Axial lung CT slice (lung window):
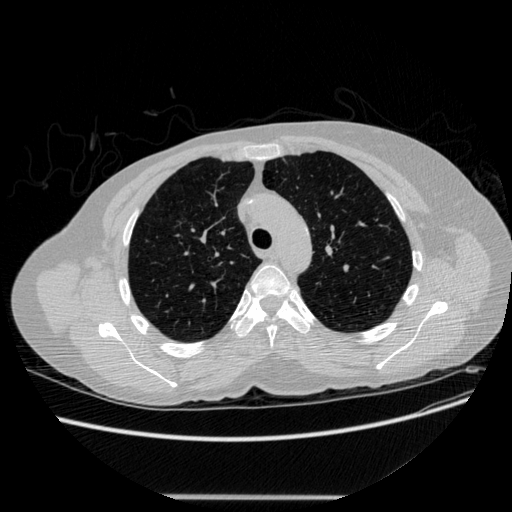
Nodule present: no